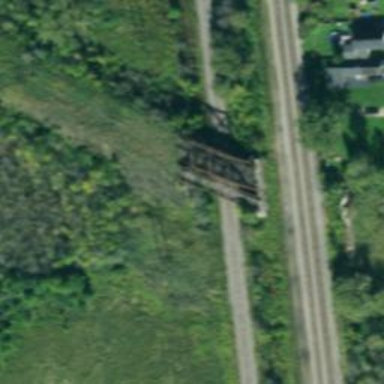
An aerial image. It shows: Disused railway bridge.